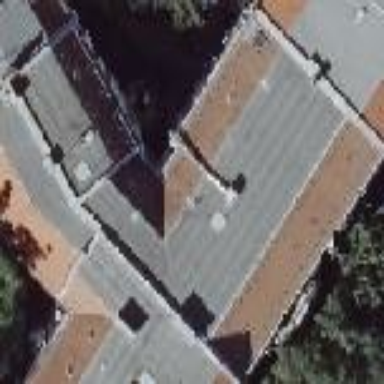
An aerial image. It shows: Residential building with double saltbox roof shape.